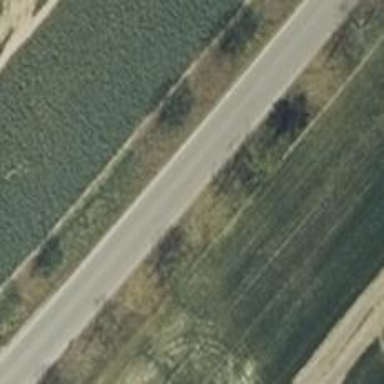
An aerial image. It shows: Unclassified road with asphalt surface.